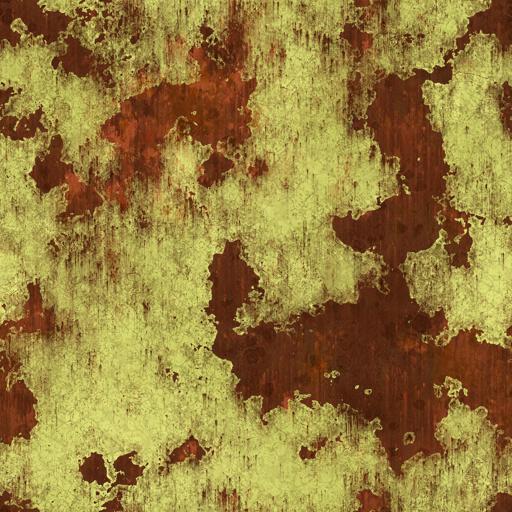
Tags: metal paint painted rust yellow